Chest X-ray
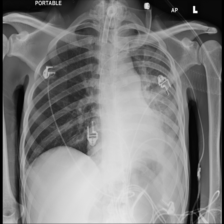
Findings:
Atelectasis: positive
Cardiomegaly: negative
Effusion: negative
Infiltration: negative
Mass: negative
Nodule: negative
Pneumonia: negative
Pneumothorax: negative
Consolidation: negative
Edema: negative
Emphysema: negative
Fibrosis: negative
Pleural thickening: negative
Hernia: negative